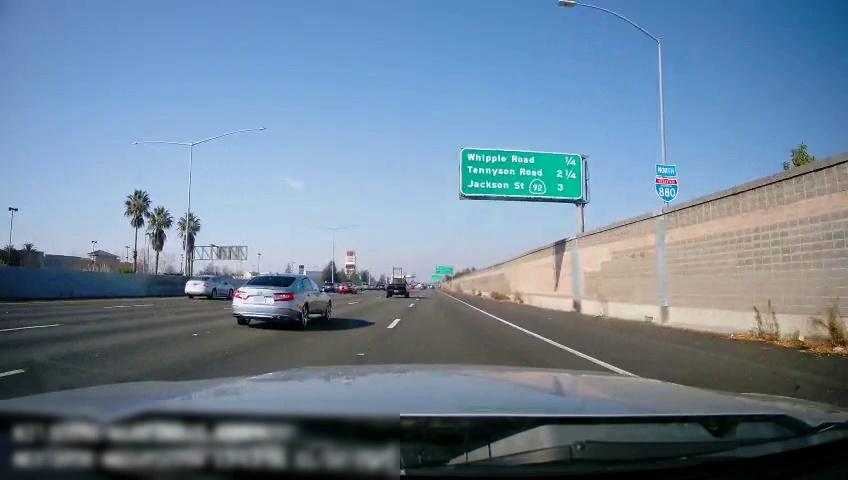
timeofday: Day
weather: Sunny
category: Drivable Space
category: Vehicles | Car
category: Vehicles | Car
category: Vehicles | Truck
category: Vehicles | SUV
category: Lanes | Alternate Lane
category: Lanes | Current Lane
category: Lanes | Alternate Lane
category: Lanes | Alternate Lane
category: Lanes | Alternate Lane
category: Lanes | Alternate Lane
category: Traffic | Signs
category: Traffic | Signs
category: Traffic | Signs